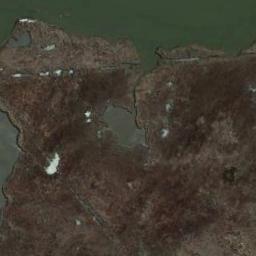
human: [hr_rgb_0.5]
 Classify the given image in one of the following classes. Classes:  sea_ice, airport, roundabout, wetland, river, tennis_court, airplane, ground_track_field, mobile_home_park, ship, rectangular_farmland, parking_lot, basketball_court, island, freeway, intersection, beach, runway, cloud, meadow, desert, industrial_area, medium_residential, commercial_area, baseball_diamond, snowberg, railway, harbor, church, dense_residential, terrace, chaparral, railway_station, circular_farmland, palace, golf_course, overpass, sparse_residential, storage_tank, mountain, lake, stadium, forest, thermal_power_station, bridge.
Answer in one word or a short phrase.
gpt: wetland